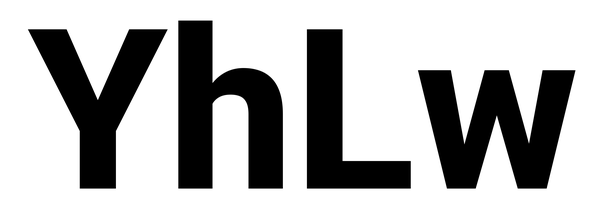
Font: Roboto_ExtraBold